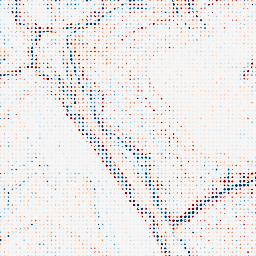
Category: edge_preserving
Decomposition family: bilateral
Decomposition parameters: d: 9
sigma_color: 50
sigma_space: 150
Upsampling method: sinc_blackman
Upsampling parameters: scale: 8
kernel_size: 4
Upsampling scale: 8